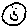
Label: smiley face